Question: When I upgraded umbraco V4.9.1 to V4.11.1, in last step I have encountered a problem.
I just overwrite the /bin, /install, /umbraco and /umbraco_client folder and run it.
Problem was "Values cannot be returned until Resolution is frozen".
PLEASE HELP ME.

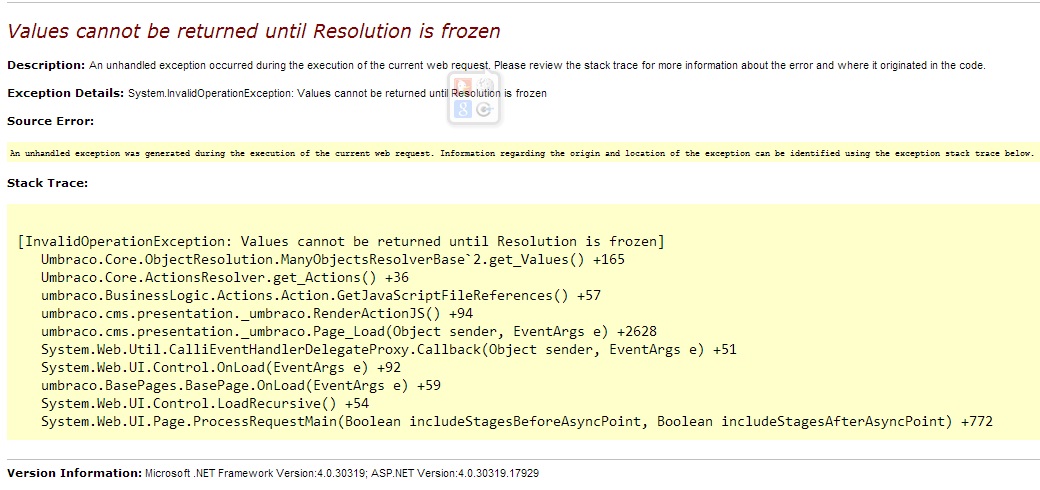
Answer: As @Dave linked, the actual root of the issue comes from Global.asax.cs not inheriting from the Umbraco.Web.UmbracoApplication class.
I know this is an old post, but it is unanswered and the resolution at this point (a comment) does not solve the issue for everybody as it is not even an option for many upgrading users as the route mentioned will overwrite ones global.asax . -Just want to give quick mark for posterity so this question is answered with a universal resolution.